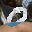
Label: 0